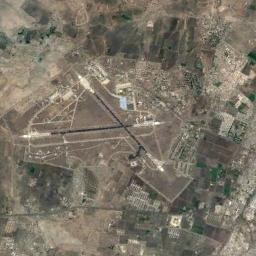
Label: airport